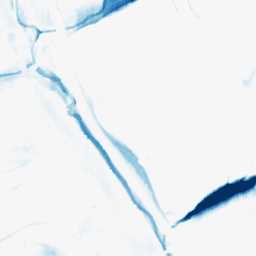
Category: morphological
Decomposition family: morphological_ellipse
Decomposition parameters: operation: closing
width: 30
height: 5
Upsampling method: edge_directed
Upsampling parameters: scale: 2
Upsampling scale: 2